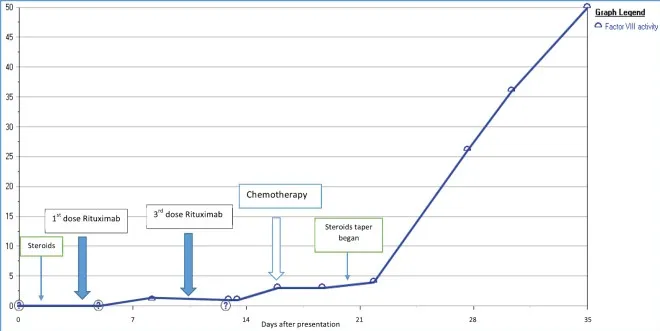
Increasing factor VIII level as chemotherapy was given, also shows timeline of other used immunosuppressive therapies.
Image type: chart (chart)